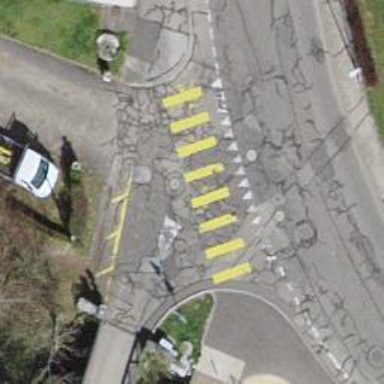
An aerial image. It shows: Marked road crossing.